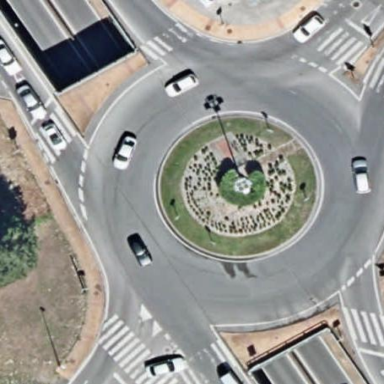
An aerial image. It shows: Secondary road with asphalt surface leading to roundabout junction.